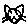
Label: cat